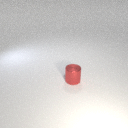
small red metal cylinder